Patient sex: M
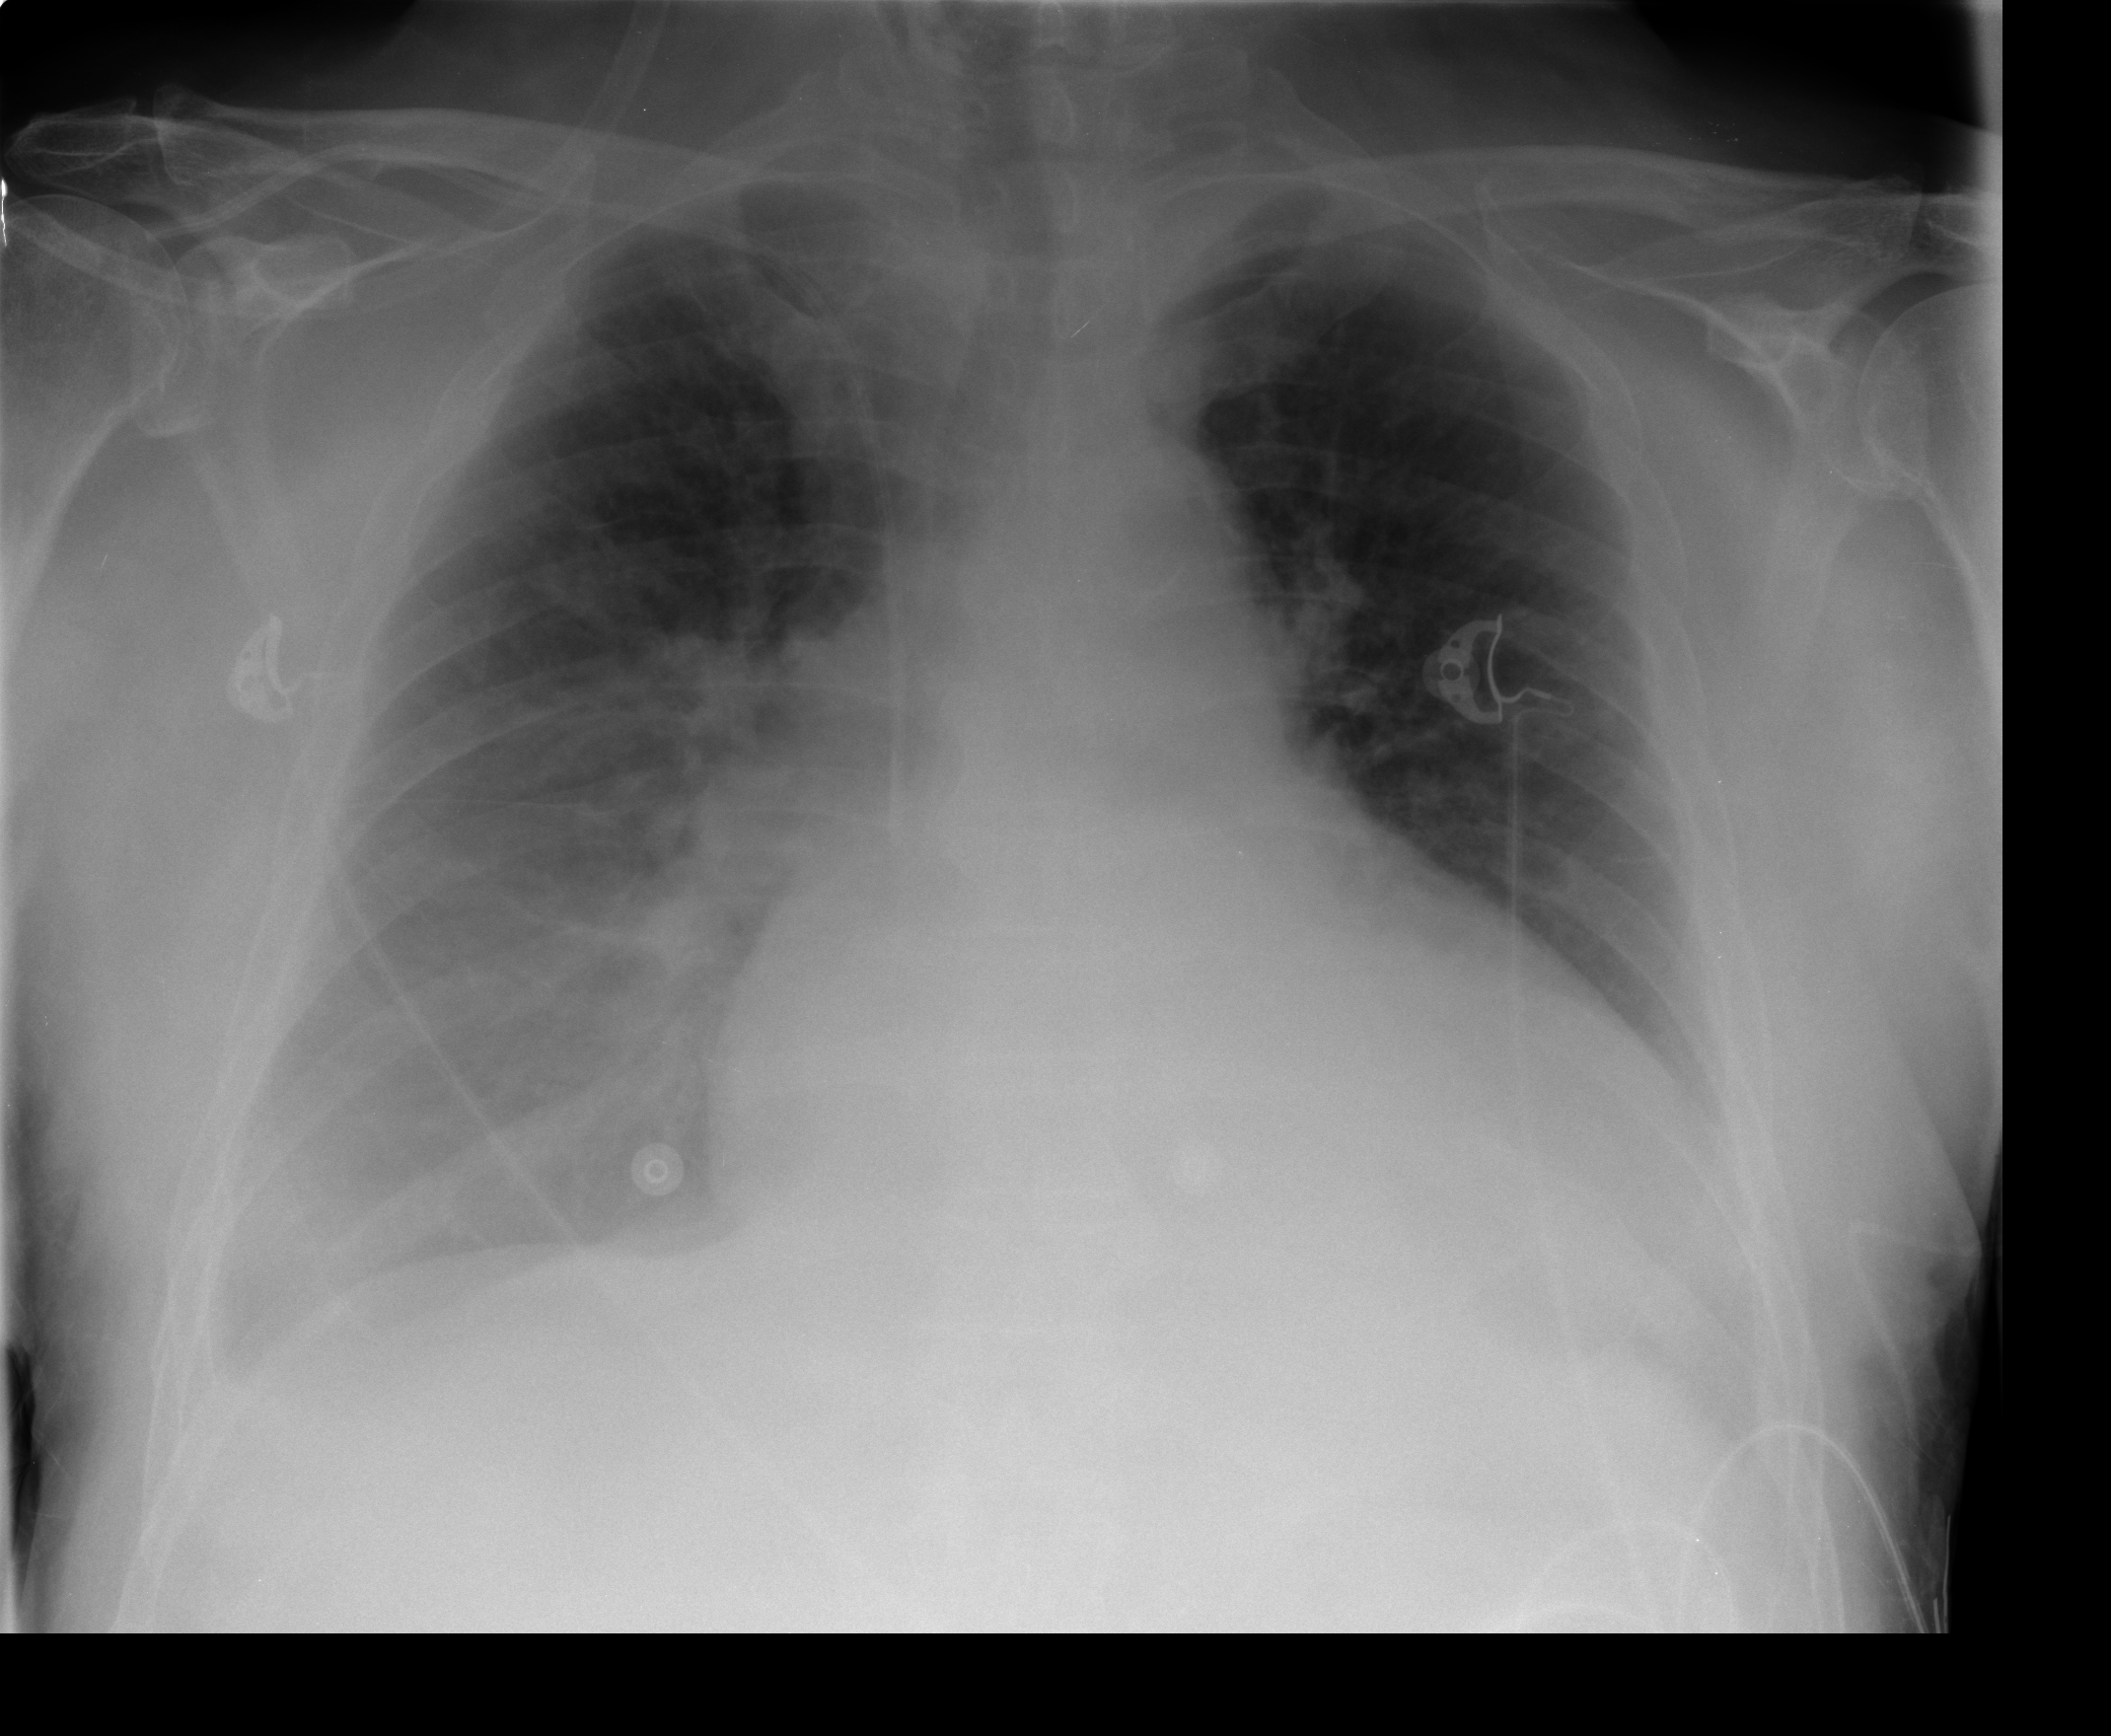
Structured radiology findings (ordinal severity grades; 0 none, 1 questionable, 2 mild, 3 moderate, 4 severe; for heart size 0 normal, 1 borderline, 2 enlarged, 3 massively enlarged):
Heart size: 2
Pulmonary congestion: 1
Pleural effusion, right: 3
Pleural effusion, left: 2
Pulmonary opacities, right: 0
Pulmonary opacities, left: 0
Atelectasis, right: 2
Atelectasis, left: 2